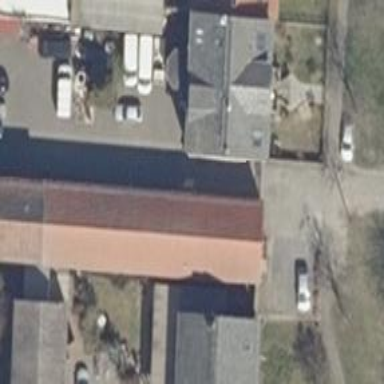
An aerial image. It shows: Car repair shop.